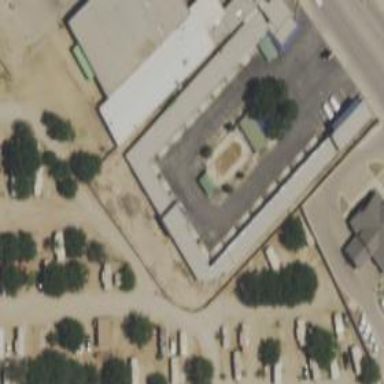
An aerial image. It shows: Building that is motel.